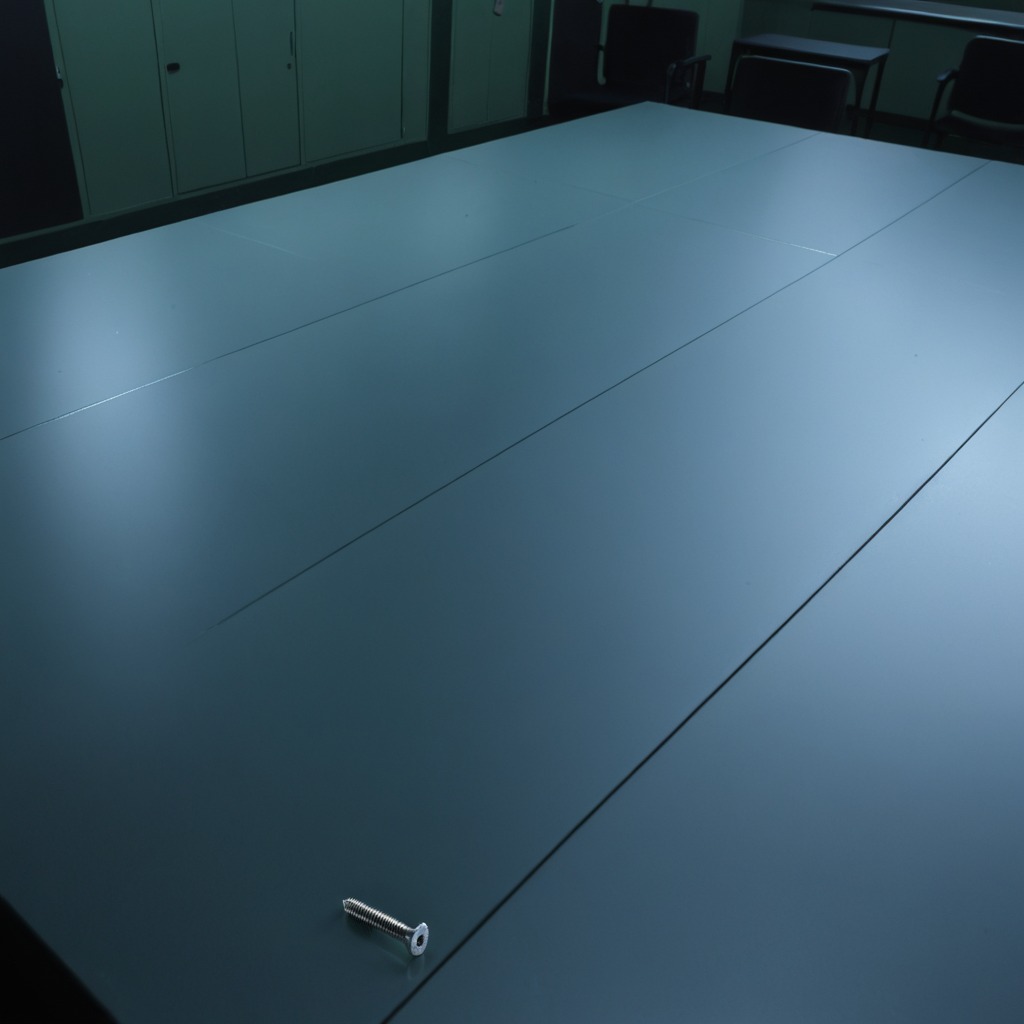
A metal screw is lying on a clean empty table in a railway signal maintenance room lit by harsh overhead fluorescents.